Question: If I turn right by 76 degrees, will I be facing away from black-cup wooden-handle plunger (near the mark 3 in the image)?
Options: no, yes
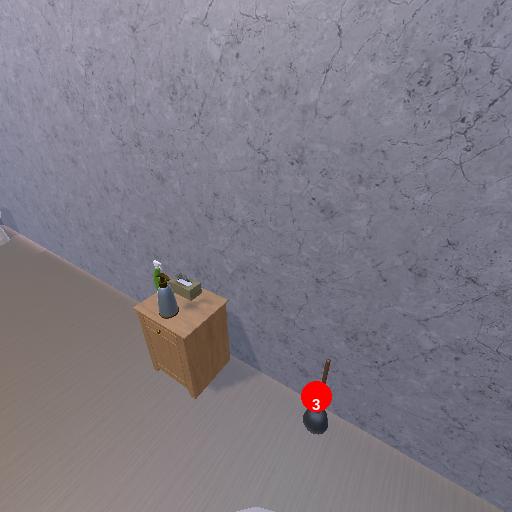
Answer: no